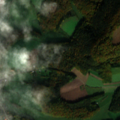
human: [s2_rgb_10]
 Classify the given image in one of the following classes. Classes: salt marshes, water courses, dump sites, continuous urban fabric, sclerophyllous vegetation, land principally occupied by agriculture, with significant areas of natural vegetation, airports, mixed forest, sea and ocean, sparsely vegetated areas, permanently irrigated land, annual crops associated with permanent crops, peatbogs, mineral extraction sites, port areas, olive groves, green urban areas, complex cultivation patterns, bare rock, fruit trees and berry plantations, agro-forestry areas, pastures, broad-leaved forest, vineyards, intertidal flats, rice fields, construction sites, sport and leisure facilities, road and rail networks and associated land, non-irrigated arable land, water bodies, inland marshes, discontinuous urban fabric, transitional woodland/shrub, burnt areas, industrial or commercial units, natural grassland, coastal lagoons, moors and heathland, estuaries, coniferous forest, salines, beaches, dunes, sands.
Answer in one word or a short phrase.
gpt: discontinuous urban fabric, non-irrigated arable land, pastures, complex cultivation patterns, land principally occupied by agriculture, with significant areas of natural vegetation, broad-leaved forest, coniferous forest, mixed forest